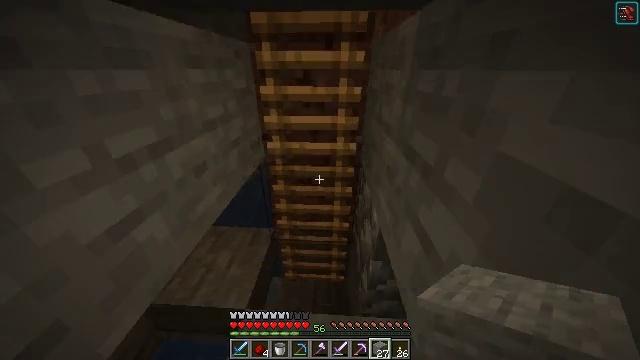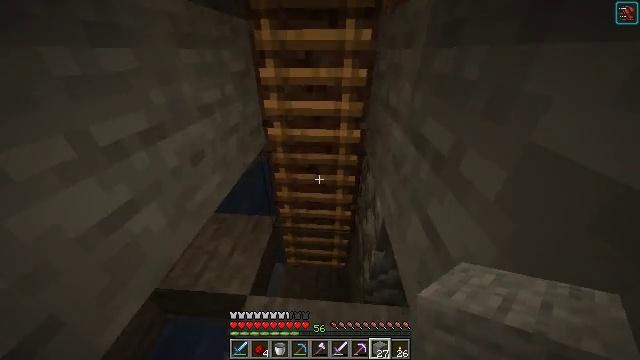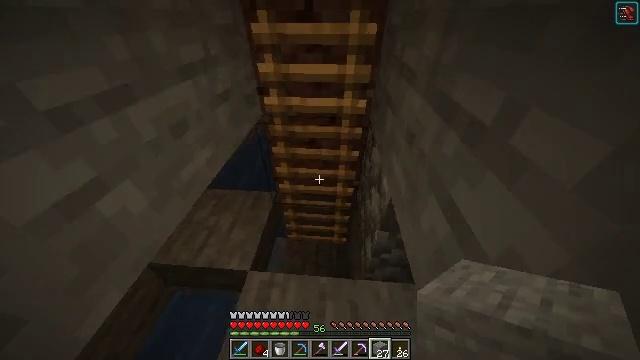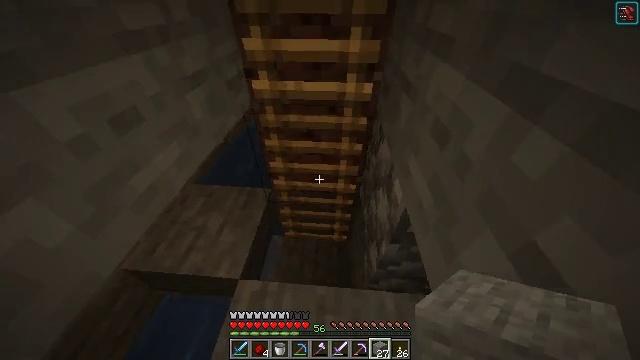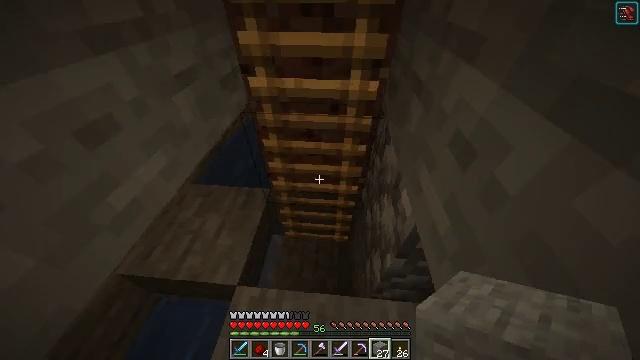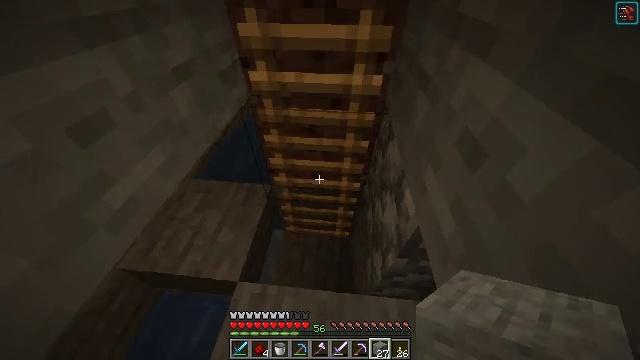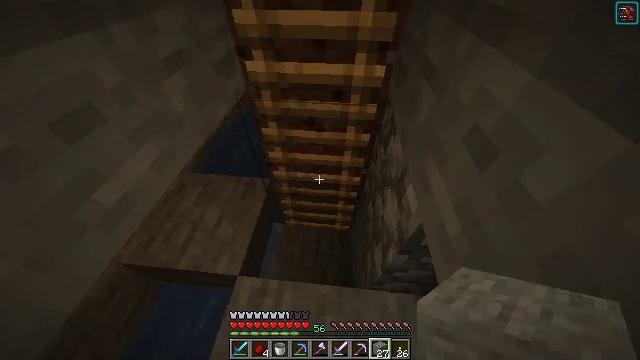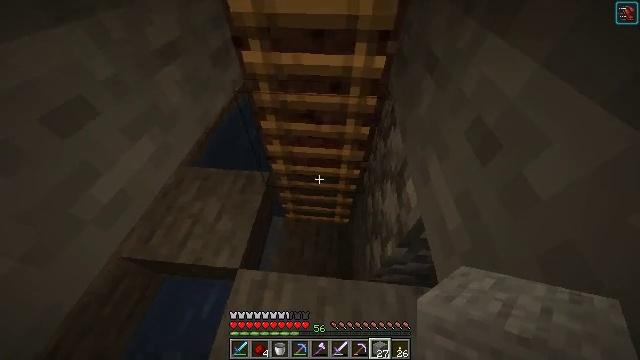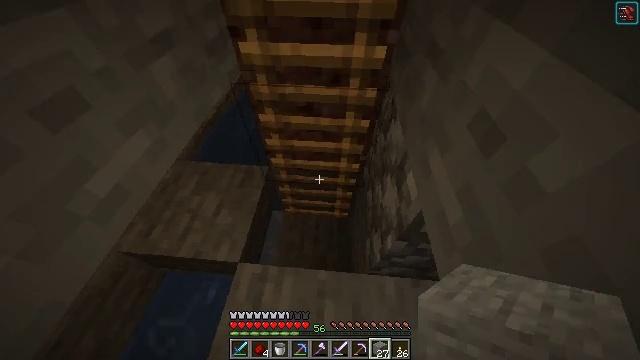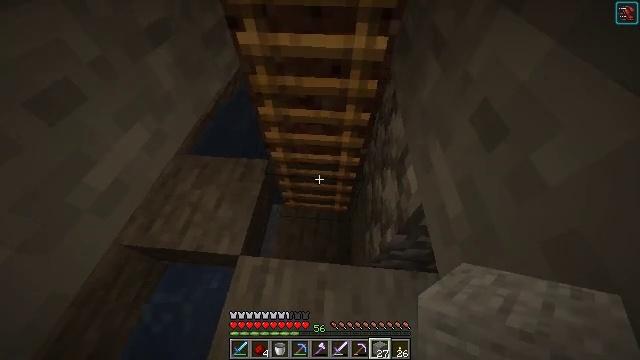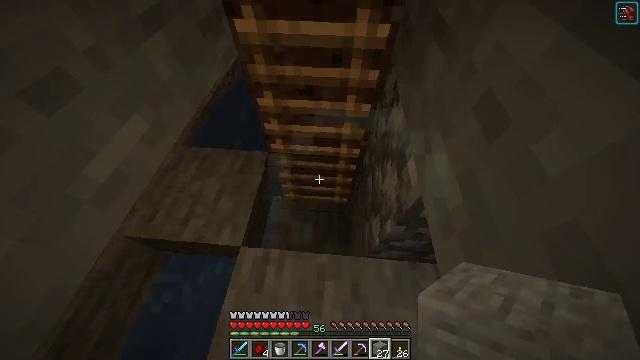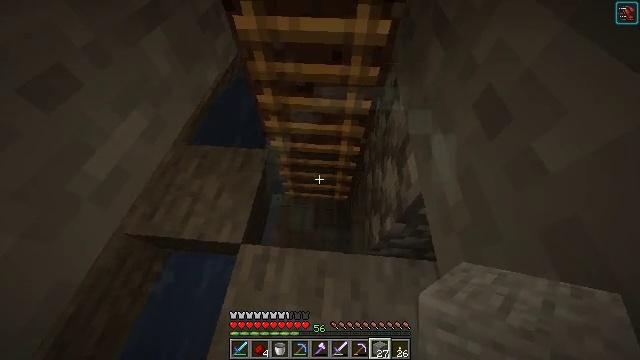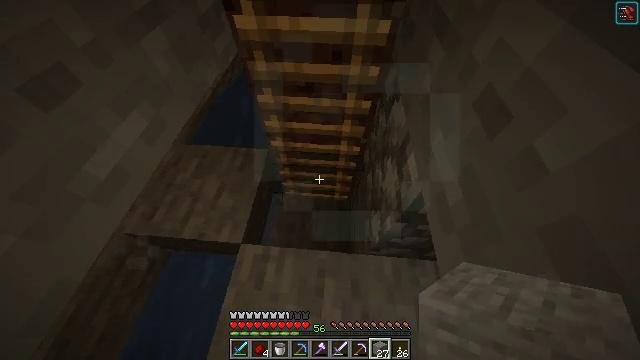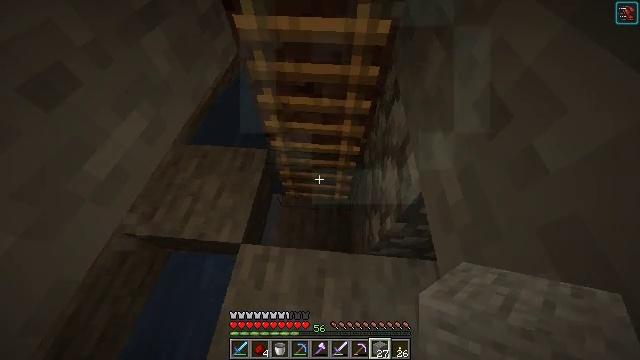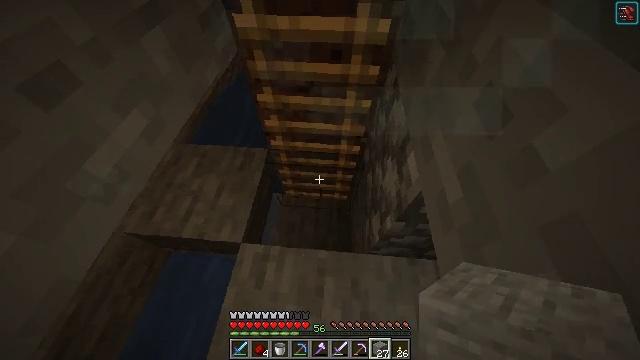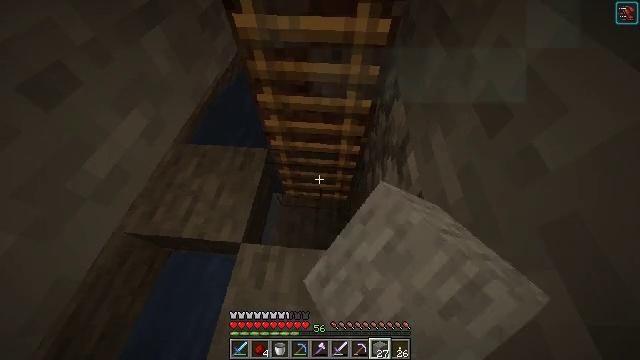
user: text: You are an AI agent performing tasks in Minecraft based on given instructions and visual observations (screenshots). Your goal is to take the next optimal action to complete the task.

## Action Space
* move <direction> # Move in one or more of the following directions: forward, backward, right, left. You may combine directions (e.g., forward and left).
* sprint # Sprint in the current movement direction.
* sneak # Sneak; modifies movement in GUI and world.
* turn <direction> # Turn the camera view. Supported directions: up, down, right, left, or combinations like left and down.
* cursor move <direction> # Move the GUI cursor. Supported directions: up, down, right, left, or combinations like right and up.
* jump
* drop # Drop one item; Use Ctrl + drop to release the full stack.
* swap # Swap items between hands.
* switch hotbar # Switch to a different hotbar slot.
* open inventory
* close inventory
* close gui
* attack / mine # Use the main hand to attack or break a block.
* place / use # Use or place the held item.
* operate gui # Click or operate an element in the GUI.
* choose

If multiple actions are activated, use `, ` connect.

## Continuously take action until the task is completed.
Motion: motion action
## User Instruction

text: Collect the ladder block.
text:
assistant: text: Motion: move forward, turn down, jump
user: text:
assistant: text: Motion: move forward, turn down
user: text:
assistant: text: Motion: turn down
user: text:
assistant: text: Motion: turn down
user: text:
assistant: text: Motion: turn down
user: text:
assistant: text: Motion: turn down
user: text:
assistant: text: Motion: turn down
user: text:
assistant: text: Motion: turn down
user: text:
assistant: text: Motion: turn down
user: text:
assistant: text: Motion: turn down
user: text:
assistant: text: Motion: no_op
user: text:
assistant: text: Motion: no_op
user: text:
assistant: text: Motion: no_op
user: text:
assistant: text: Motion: attack / mine
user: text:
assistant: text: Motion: attack / mine
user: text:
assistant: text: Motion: attack / mine
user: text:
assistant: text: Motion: attack / mine
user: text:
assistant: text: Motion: attack / mine
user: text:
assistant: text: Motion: attack / mine
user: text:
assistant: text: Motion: attack / mine
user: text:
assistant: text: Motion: attack / mine
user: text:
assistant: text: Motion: attack / mine
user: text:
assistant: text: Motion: attack / mine
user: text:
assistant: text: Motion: attack / mine
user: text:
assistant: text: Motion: attack / mine
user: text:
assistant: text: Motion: attack / mine
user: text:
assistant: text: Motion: attack / mine
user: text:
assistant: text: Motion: attack / mine
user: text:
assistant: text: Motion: attack / mine
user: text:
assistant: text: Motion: attack / mine